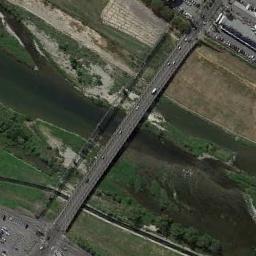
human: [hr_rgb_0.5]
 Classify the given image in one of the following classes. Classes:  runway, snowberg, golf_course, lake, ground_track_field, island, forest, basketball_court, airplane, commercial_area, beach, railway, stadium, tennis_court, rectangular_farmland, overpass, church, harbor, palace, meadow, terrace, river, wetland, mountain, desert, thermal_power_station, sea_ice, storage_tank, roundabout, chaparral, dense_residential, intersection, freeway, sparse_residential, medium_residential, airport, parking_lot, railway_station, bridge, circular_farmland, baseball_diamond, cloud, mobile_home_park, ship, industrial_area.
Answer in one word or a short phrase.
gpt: bridge